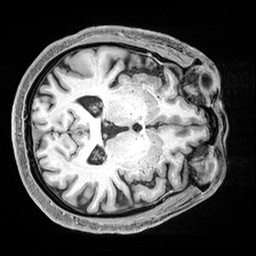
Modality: T1w
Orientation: axial
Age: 62
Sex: male
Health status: healthy
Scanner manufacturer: siemens
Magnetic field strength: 3 T
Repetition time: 2.4 s
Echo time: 0.00217 s